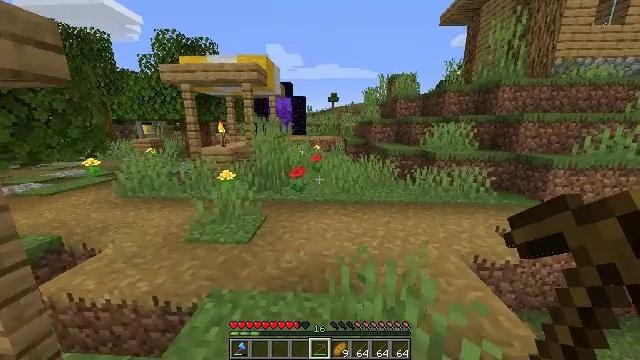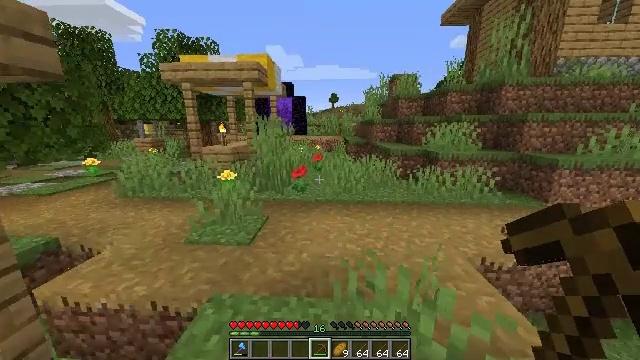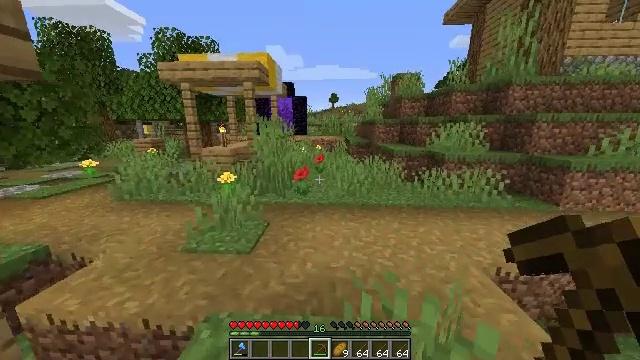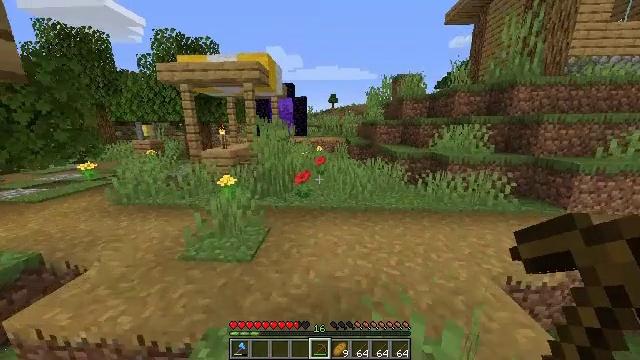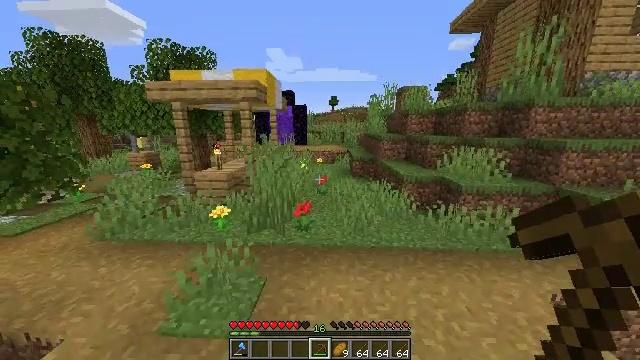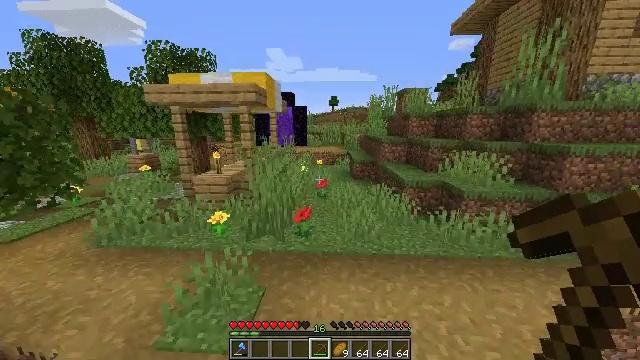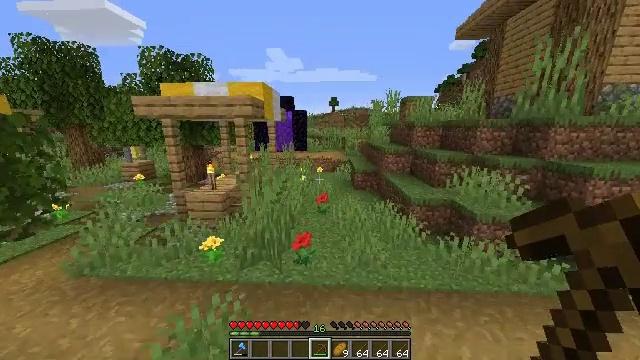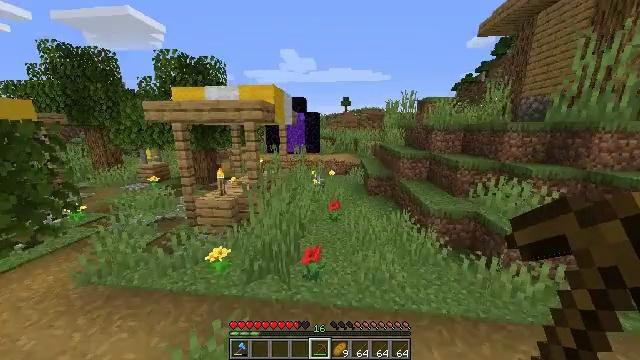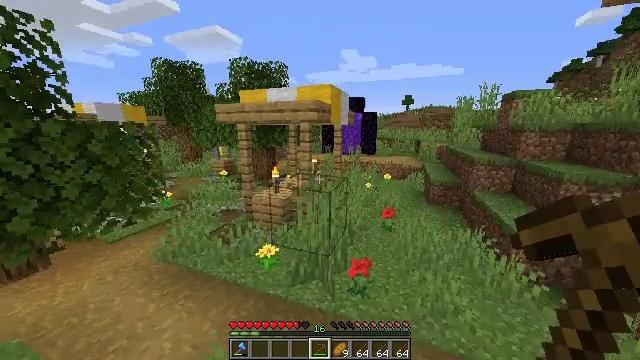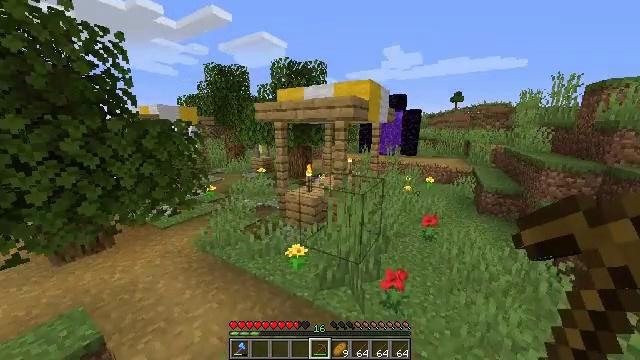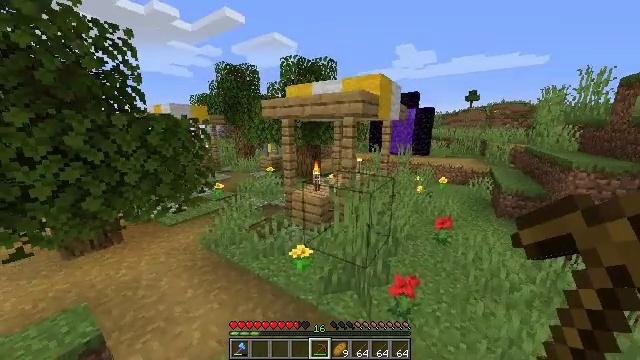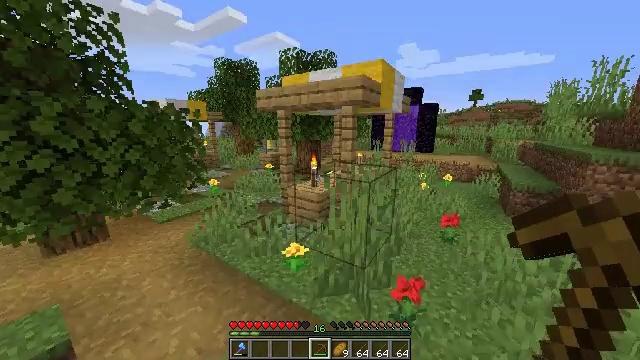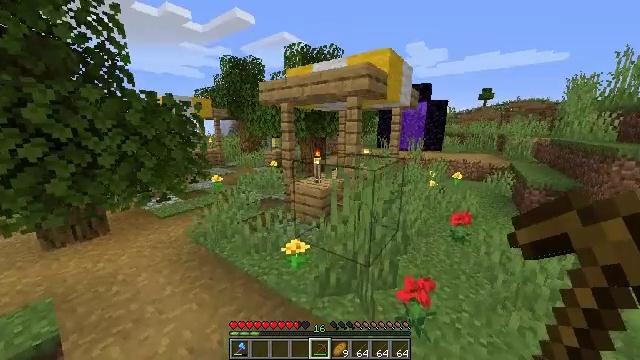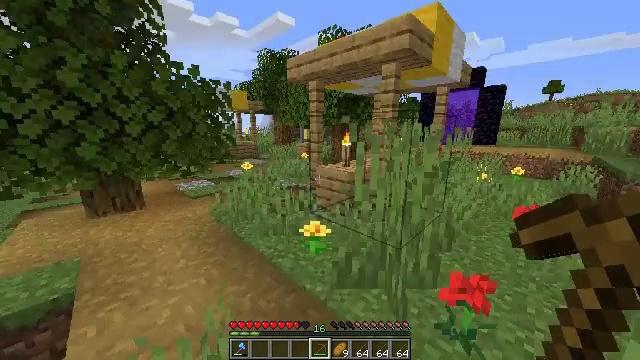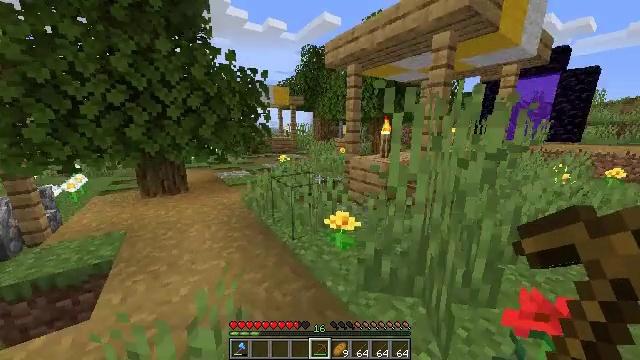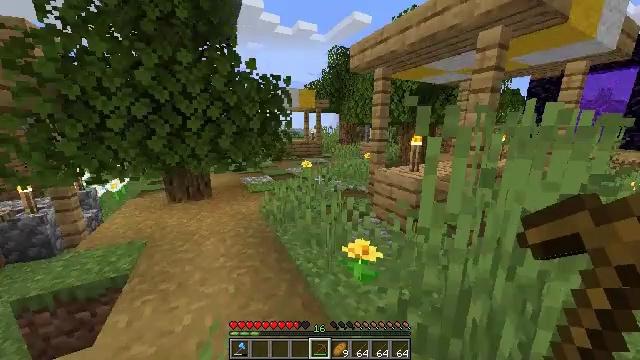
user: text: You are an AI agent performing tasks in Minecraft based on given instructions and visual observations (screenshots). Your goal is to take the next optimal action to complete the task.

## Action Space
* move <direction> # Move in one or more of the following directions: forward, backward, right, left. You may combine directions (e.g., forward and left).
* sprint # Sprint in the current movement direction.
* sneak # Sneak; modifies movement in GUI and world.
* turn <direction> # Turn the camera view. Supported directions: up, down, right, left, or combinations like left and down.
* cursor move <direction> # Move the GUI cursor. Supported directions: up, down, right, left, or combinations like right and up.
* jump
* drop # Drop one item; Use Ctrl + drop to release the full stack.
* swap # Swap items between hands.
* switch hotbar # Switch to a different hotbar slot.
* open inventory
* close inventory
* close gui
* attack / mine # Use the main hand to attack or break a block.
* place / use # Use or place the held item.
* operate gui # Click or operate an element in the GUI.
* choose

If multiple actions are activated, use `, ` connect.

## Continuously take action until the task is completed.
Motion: motion action
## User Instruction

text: Collect netherrack in the Nether.
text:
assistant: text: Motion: move forward, sprint, jump
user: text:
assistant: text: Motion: move forward, sprint, jump
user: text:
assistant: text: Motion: move forward, sprint, jump
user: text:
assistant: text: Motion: move forward, sprint, jump
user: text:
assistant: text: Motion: move forward, sprint, jump
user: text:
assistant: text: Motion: move forward, sprint, jump
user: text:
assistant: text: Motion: move forward, sprint, turn left, jump
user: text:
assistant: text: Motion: move forward, sprint, turn left, jump
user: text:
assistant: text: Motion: move forward, sprint, turn left, jump
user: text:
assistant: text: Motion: move forward, sprint, turn left, jump
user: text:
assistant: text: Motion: move forward, sprint, jump
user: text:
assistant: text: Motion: move forward, sprint, turn left, jump
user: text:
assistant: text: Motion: move forward, sprint, turn left, jump
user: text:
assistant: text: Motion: move forward, sprint, turn left, jump
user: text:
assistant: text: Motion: move forward, sprint, turn left, jump
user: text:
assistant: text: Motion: move forward, sprint, jump
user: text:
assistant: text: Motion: move forward, sprint, jump
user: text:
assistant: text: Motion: move forward, sprint, jump
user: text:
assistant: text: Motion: move forward, sprint, jump
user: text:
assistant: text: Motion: move forward, sprint, jump
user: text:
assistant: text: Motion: move forward, sprint, jump
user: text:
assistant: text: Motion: move forward and move left, sprint, jump
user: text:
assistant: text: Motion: move forward and move left, sprint
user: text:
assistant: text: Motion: move forward and move left, sprint
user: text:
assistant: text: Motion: move forward, sprint
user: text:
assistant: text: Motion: move forward, sprint
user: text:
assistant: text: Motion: move forward, sprint
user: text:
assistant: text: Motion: move forward, sprint
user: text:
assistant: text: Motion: move forward, sprint
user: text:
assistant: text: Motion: move forward, sprint